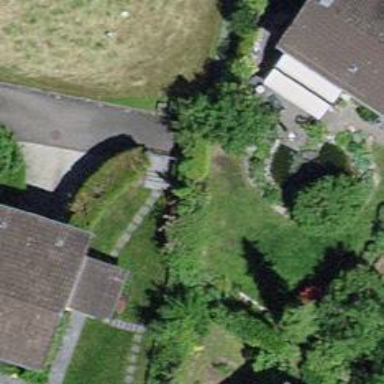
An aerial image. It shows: Driveway.